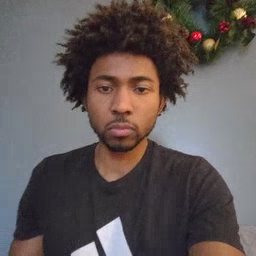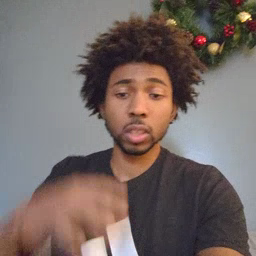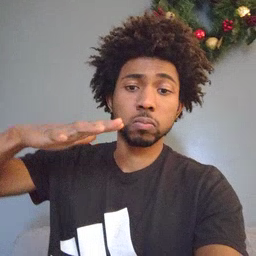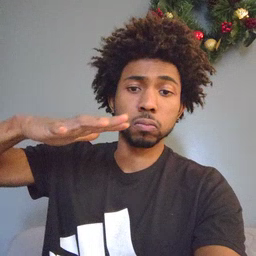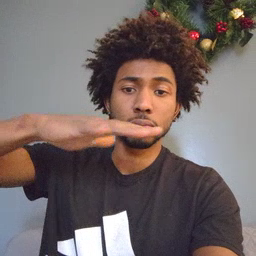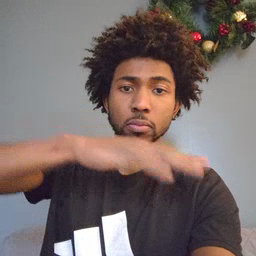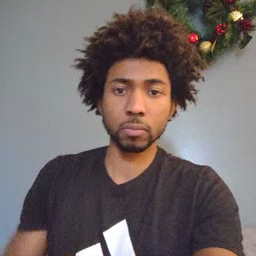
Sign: helicopter